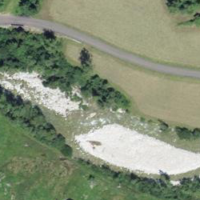
EUNIS habitat code: 23
Species observed at this site:
Rumex alpinus
Fringilla coelebs